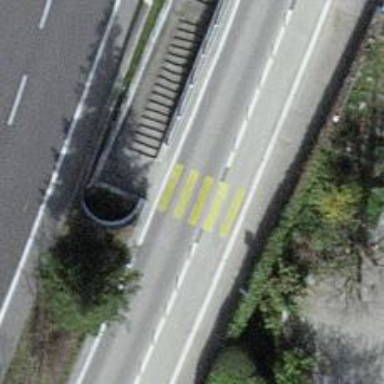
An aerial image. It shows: Uncontrolled road crossing.